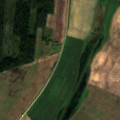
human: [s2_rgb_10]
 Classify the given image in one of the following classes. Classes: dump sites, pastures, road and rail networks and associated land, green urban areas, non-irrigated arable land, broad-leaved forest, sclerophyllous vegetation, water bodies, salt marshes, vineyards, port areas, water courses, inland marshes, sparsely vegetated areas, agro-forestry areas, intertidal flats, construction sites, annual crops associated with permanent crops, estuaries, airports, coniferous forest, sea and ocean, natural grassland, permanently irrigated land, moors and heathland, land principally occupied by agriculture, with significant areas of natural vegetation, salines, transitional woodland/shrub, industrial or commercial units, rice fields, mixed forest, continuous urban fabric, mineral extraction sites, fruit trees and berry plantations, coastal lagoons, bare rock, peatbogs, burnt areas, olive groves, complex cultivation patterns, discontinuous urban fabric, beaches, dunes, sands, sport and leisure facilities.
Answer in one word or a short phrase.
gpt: non-irrigated arable land, pastures, broad-leaved forest, mixed forest